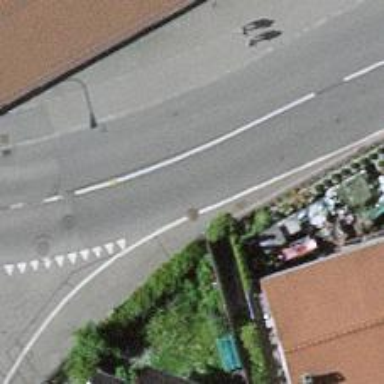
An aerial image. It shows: Secondary road with asphalt surface.